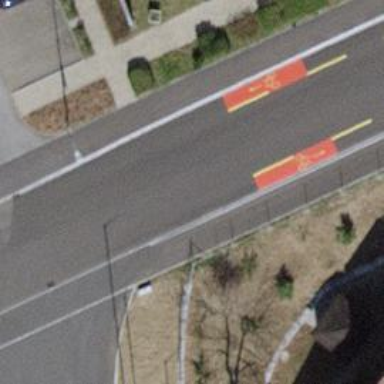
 featuring separate cycle lane and sidewalk."